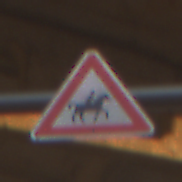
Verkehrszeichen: ReiterLinks
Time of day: SunriseSunset
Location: Roofed (Suburban)
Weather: Clear
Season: NotSpecified
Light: Natural